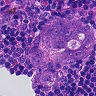
Metastatic tissue present: yes